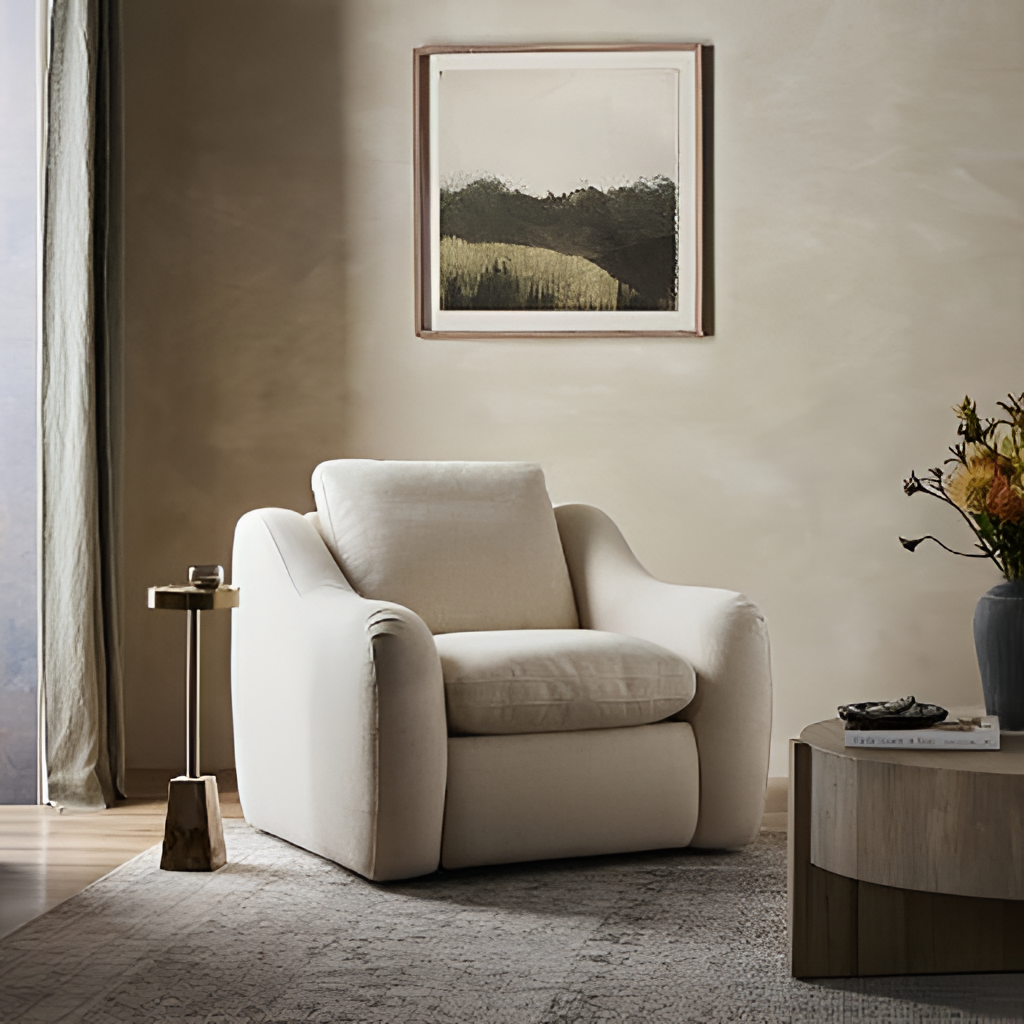
living room, beige fabric armchair, modern, beige paint wallpaper, with solid pattern, wood flooring, with plank pattern